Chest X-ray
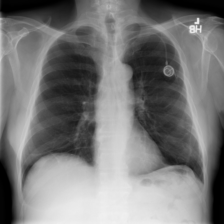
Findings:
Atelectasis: positive
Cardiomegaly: negative
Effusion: negative
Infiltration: negative
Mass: negative
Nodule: negative
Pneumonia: negative
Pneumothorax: negative
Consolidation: negative
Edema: negative
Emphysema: negative
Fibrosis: negative
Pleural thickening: negative
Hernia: negative